Question:
Hello. Is there any python library for generating such schemes? I mean some simple logical schemes, when one parent node has two children nodes and every child node has its own 2 children nodes. I'm not sure that pyplot or matplotlib can do the job in this case.
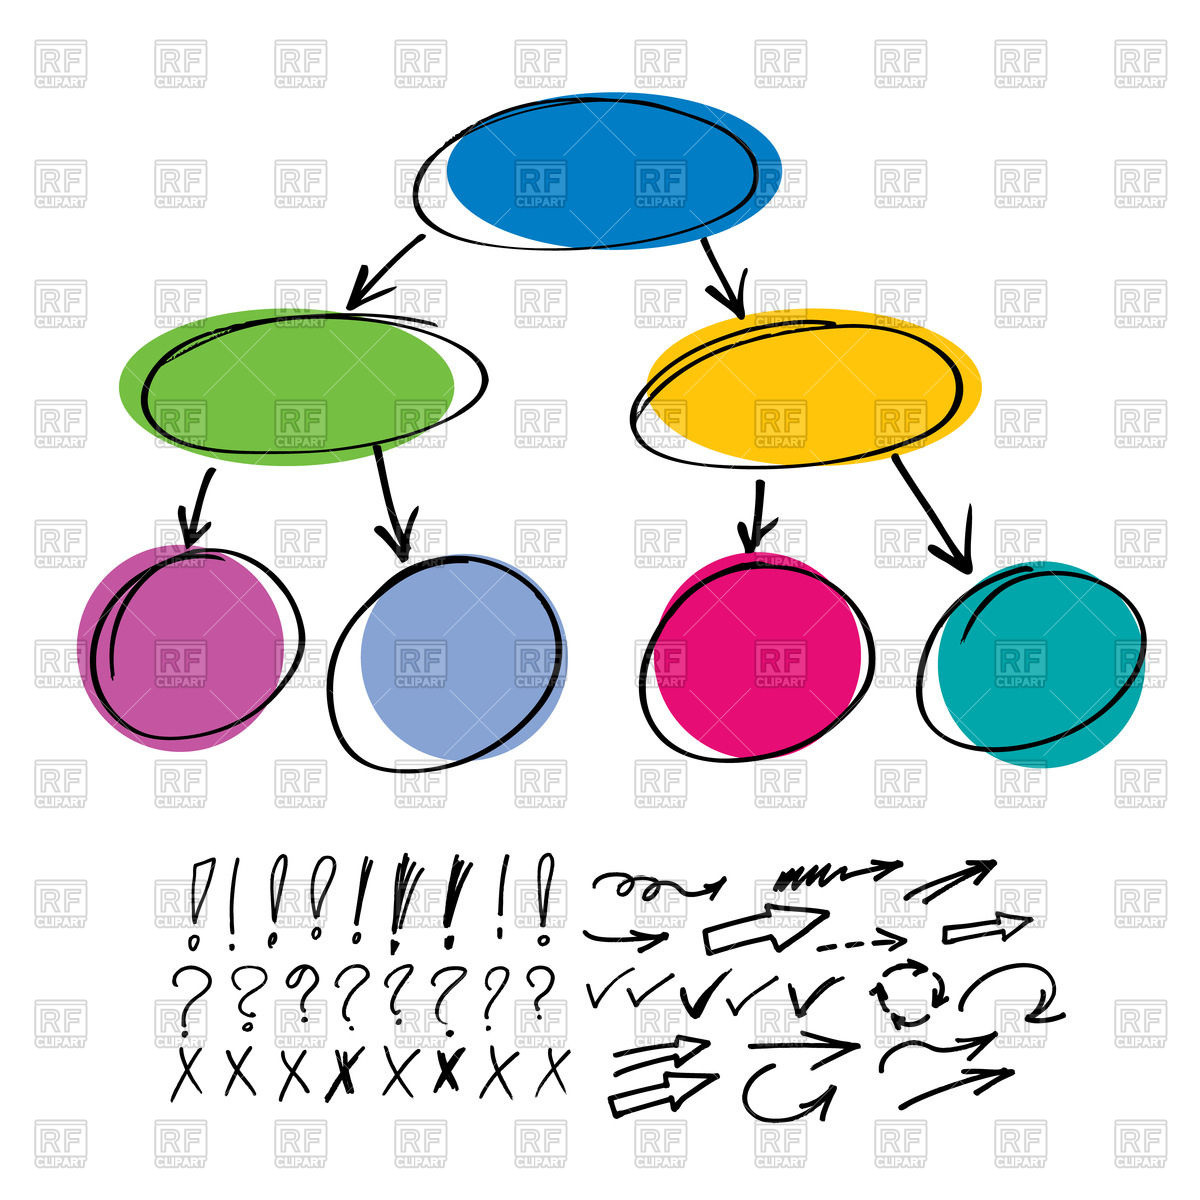
Answer: It looks that you are looking for a library that can draw networks and graphs.
Have a look at <URL>.